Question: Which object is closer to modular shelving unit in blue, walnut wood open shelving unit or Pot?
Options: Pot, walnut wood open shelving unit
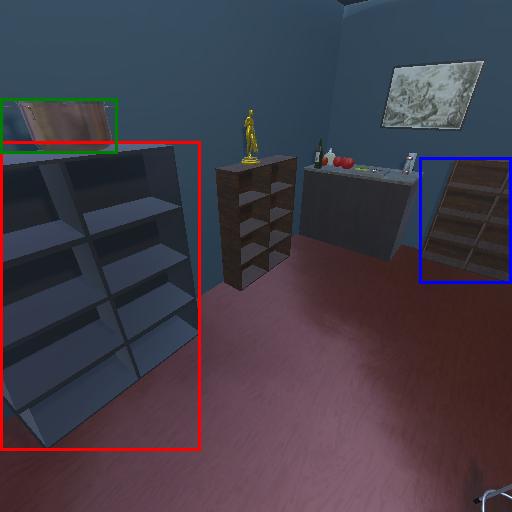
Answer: Pot